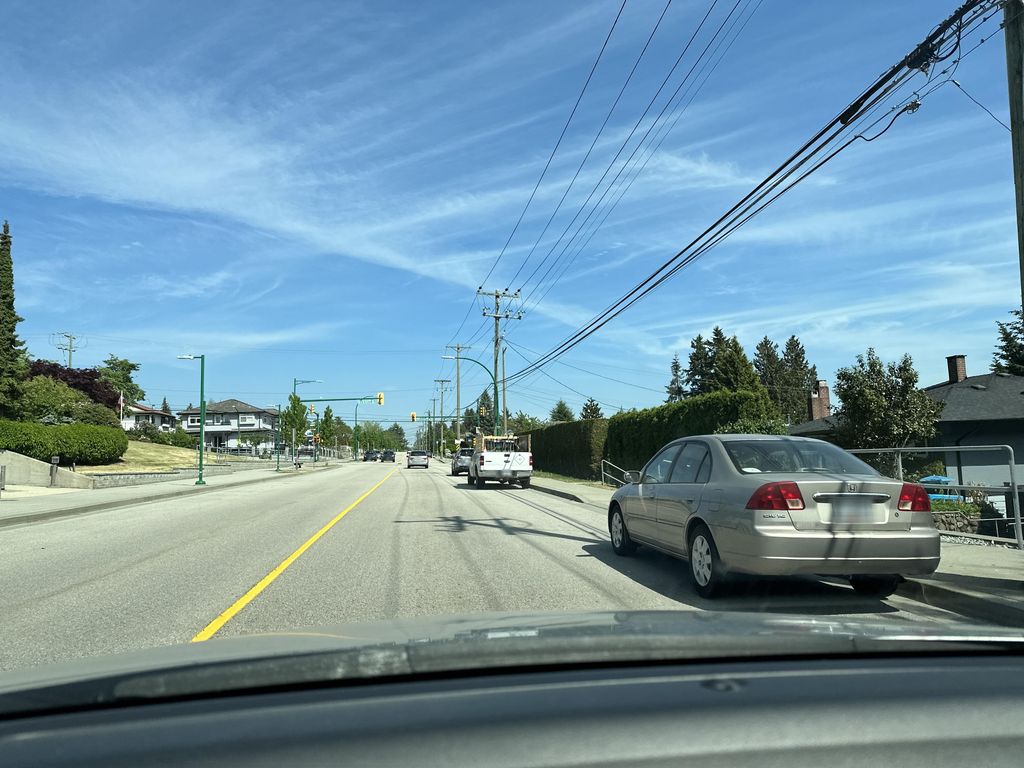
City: vancouver